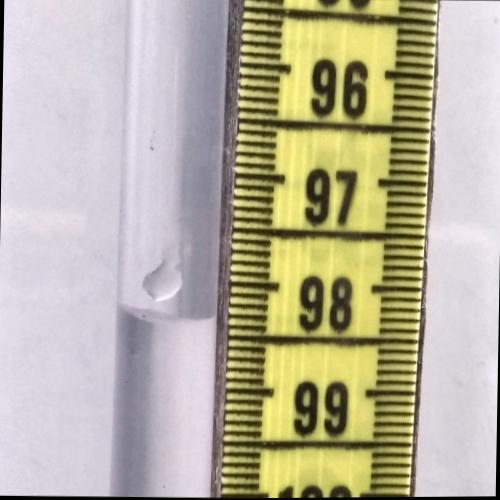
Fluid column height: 98.3 cm